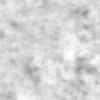
Label: no_change